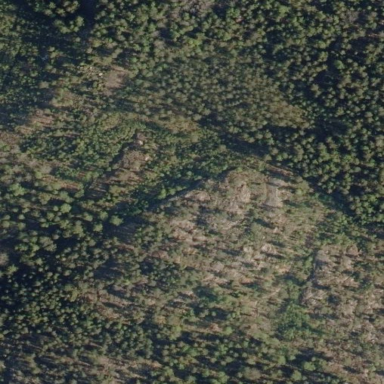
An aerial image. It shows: Patch of scrub vegetation.